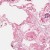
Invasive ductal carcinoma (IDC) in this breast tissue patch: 0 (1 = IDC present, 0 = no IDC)